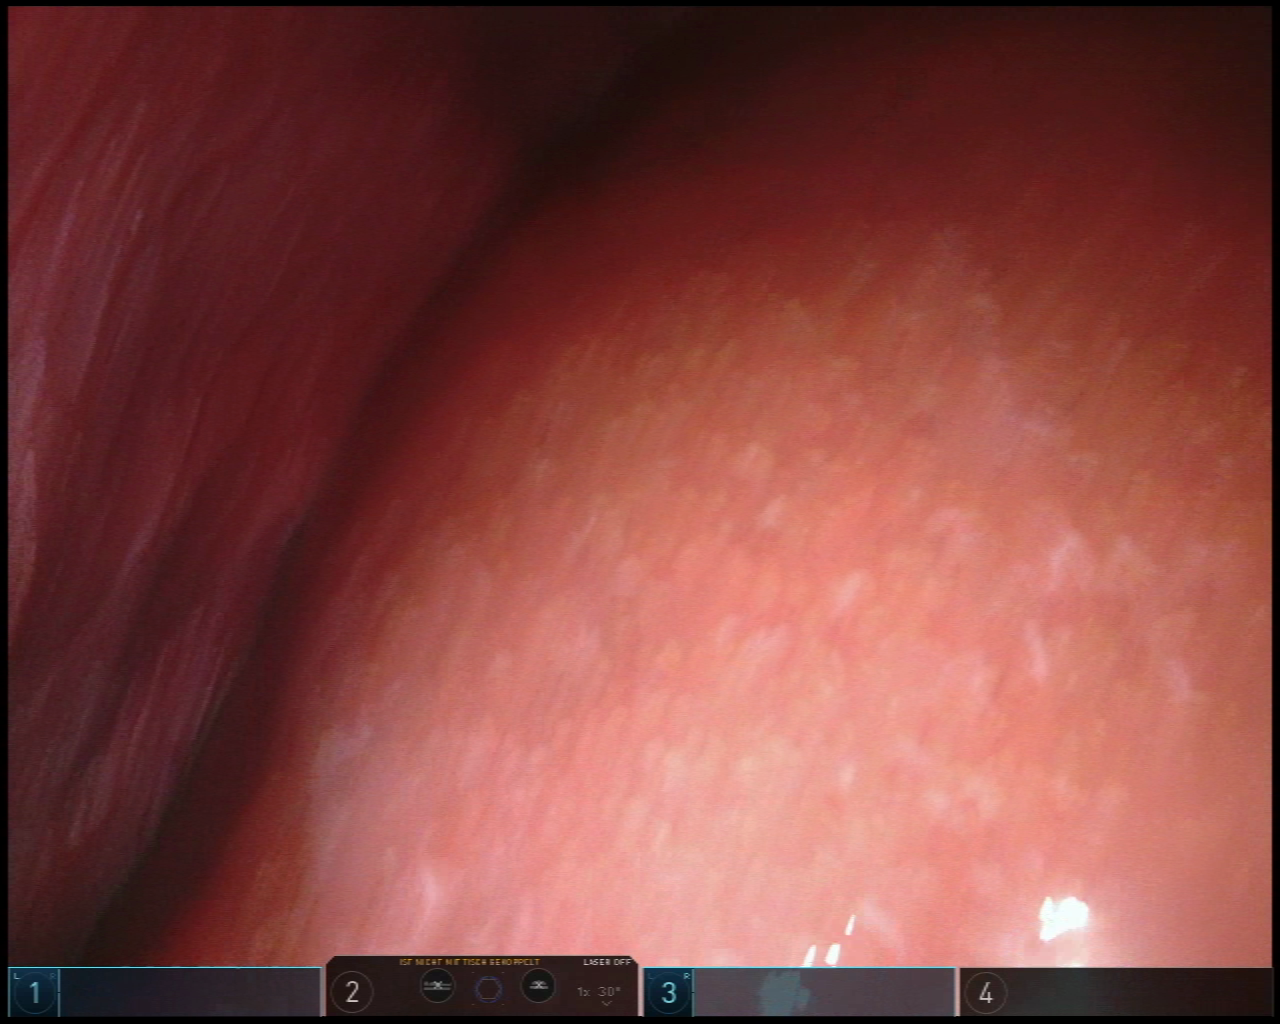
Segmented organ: liver
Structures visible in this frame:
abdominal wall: yes
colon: no
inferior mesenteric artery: no
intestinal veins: no
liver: yes
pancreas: no
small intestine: no
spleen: no
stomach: no
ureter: no
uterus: no
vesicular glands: no